Question: I need to customize the Microsoft.Phone.Controls.Rating control. Below code creates a template a bit closer but i need to change icons.
'''
<Style x:Key="RatingStyle" TargetType="toolkit:Rating">
<Setter Property="AllowHalfItemIncrement" Value="True" />
<Setter Property="Width" Value="100" />
<Setter Property="Height" Value="20" />
<Setter Property="FilledItemStyle">
<Setter.Value>
<Style TargetType="toolkit:RatingItem">
<Setter Property="Background"
Value="#FF9900" />
</Style>
</Setter.Value>
</Setter>
<Setter Property="UnfilledItemStyle">
<Setter.Value>
<Style TargetType="toolkit:RatingItem">
<Setter Property="Background"
Value="#E0E0E0" />
</Style>
</Setter.Value>
</Setter>
</Style>
'''
My required templates are 2, 1 for place rating and one for average price level (shown by $ sign). below is the image showing my requirement.

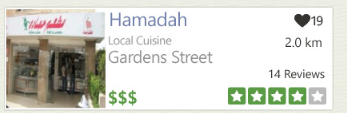
Answer: I find the quickest method is to change the 'Template' of the two styles to adjust the image/look:
'''
<Style x:Name="UnfilledDollarStyle" TargetType="toolkit:RatingItem">
<Setter Property="Template">
<Setter.Value>
<ControlTemplate TargetType="toolkit:RatingItem">
<Border HorizontalAlignment="Center" VerticalAlignment="Center">
<TextBlock FontSize="30" Foreground="Silver">$</TextBlock>
</Border>
</ControlTemplate>
</Setter.Value>
</Setter>
</Style>
<Style x:Name="FilledDollarStyle" TargetType="toolkit:RatingItem">
<Setter Property="Template">
<Setter.Value>
<ControlTemplate TargetType="toolkit:RatingItem">
<Border HorizontalAlignment="Center" VerticalAlignment="Center">
<TextBlock FontSize="30" Foreground="Green">$</TextBlock>
</Border>
</ControlTemplate>
</Setter.Value>
</Setter>
</Style>
'''
In use:
'''
<toolkit:Rating UnfilledItemStyle="{StaticResource UnfilledDollarStyle}"
FilledItemStyle="{StaticResource FilledDollarStyle}" Value="2" />
'''

By editing the 'Template', you could use images or whatever you'd like within each 'RatingItem'.
Of course, you could leave the unfilled style "empty" or completely transparent so that no symbols are shown at all. (To keep consistent spacing around the control, I'd suggest using a fully transparent symbol rather than no content). Here, I've set the 'Opacity' to '0':
'''
<TextBlock FontSize="30" Opacity="0">$</TextBlock>
'''